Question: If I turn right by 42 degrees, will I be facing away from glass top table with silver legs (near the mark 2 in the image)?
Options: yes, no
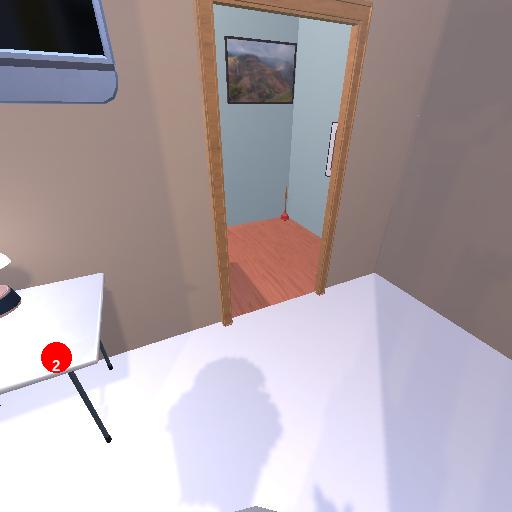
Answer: yes